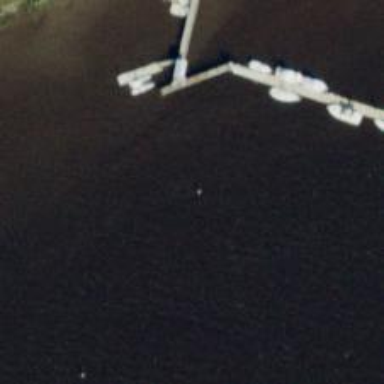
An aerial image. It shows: Pier with mooring facilities.